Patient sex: M
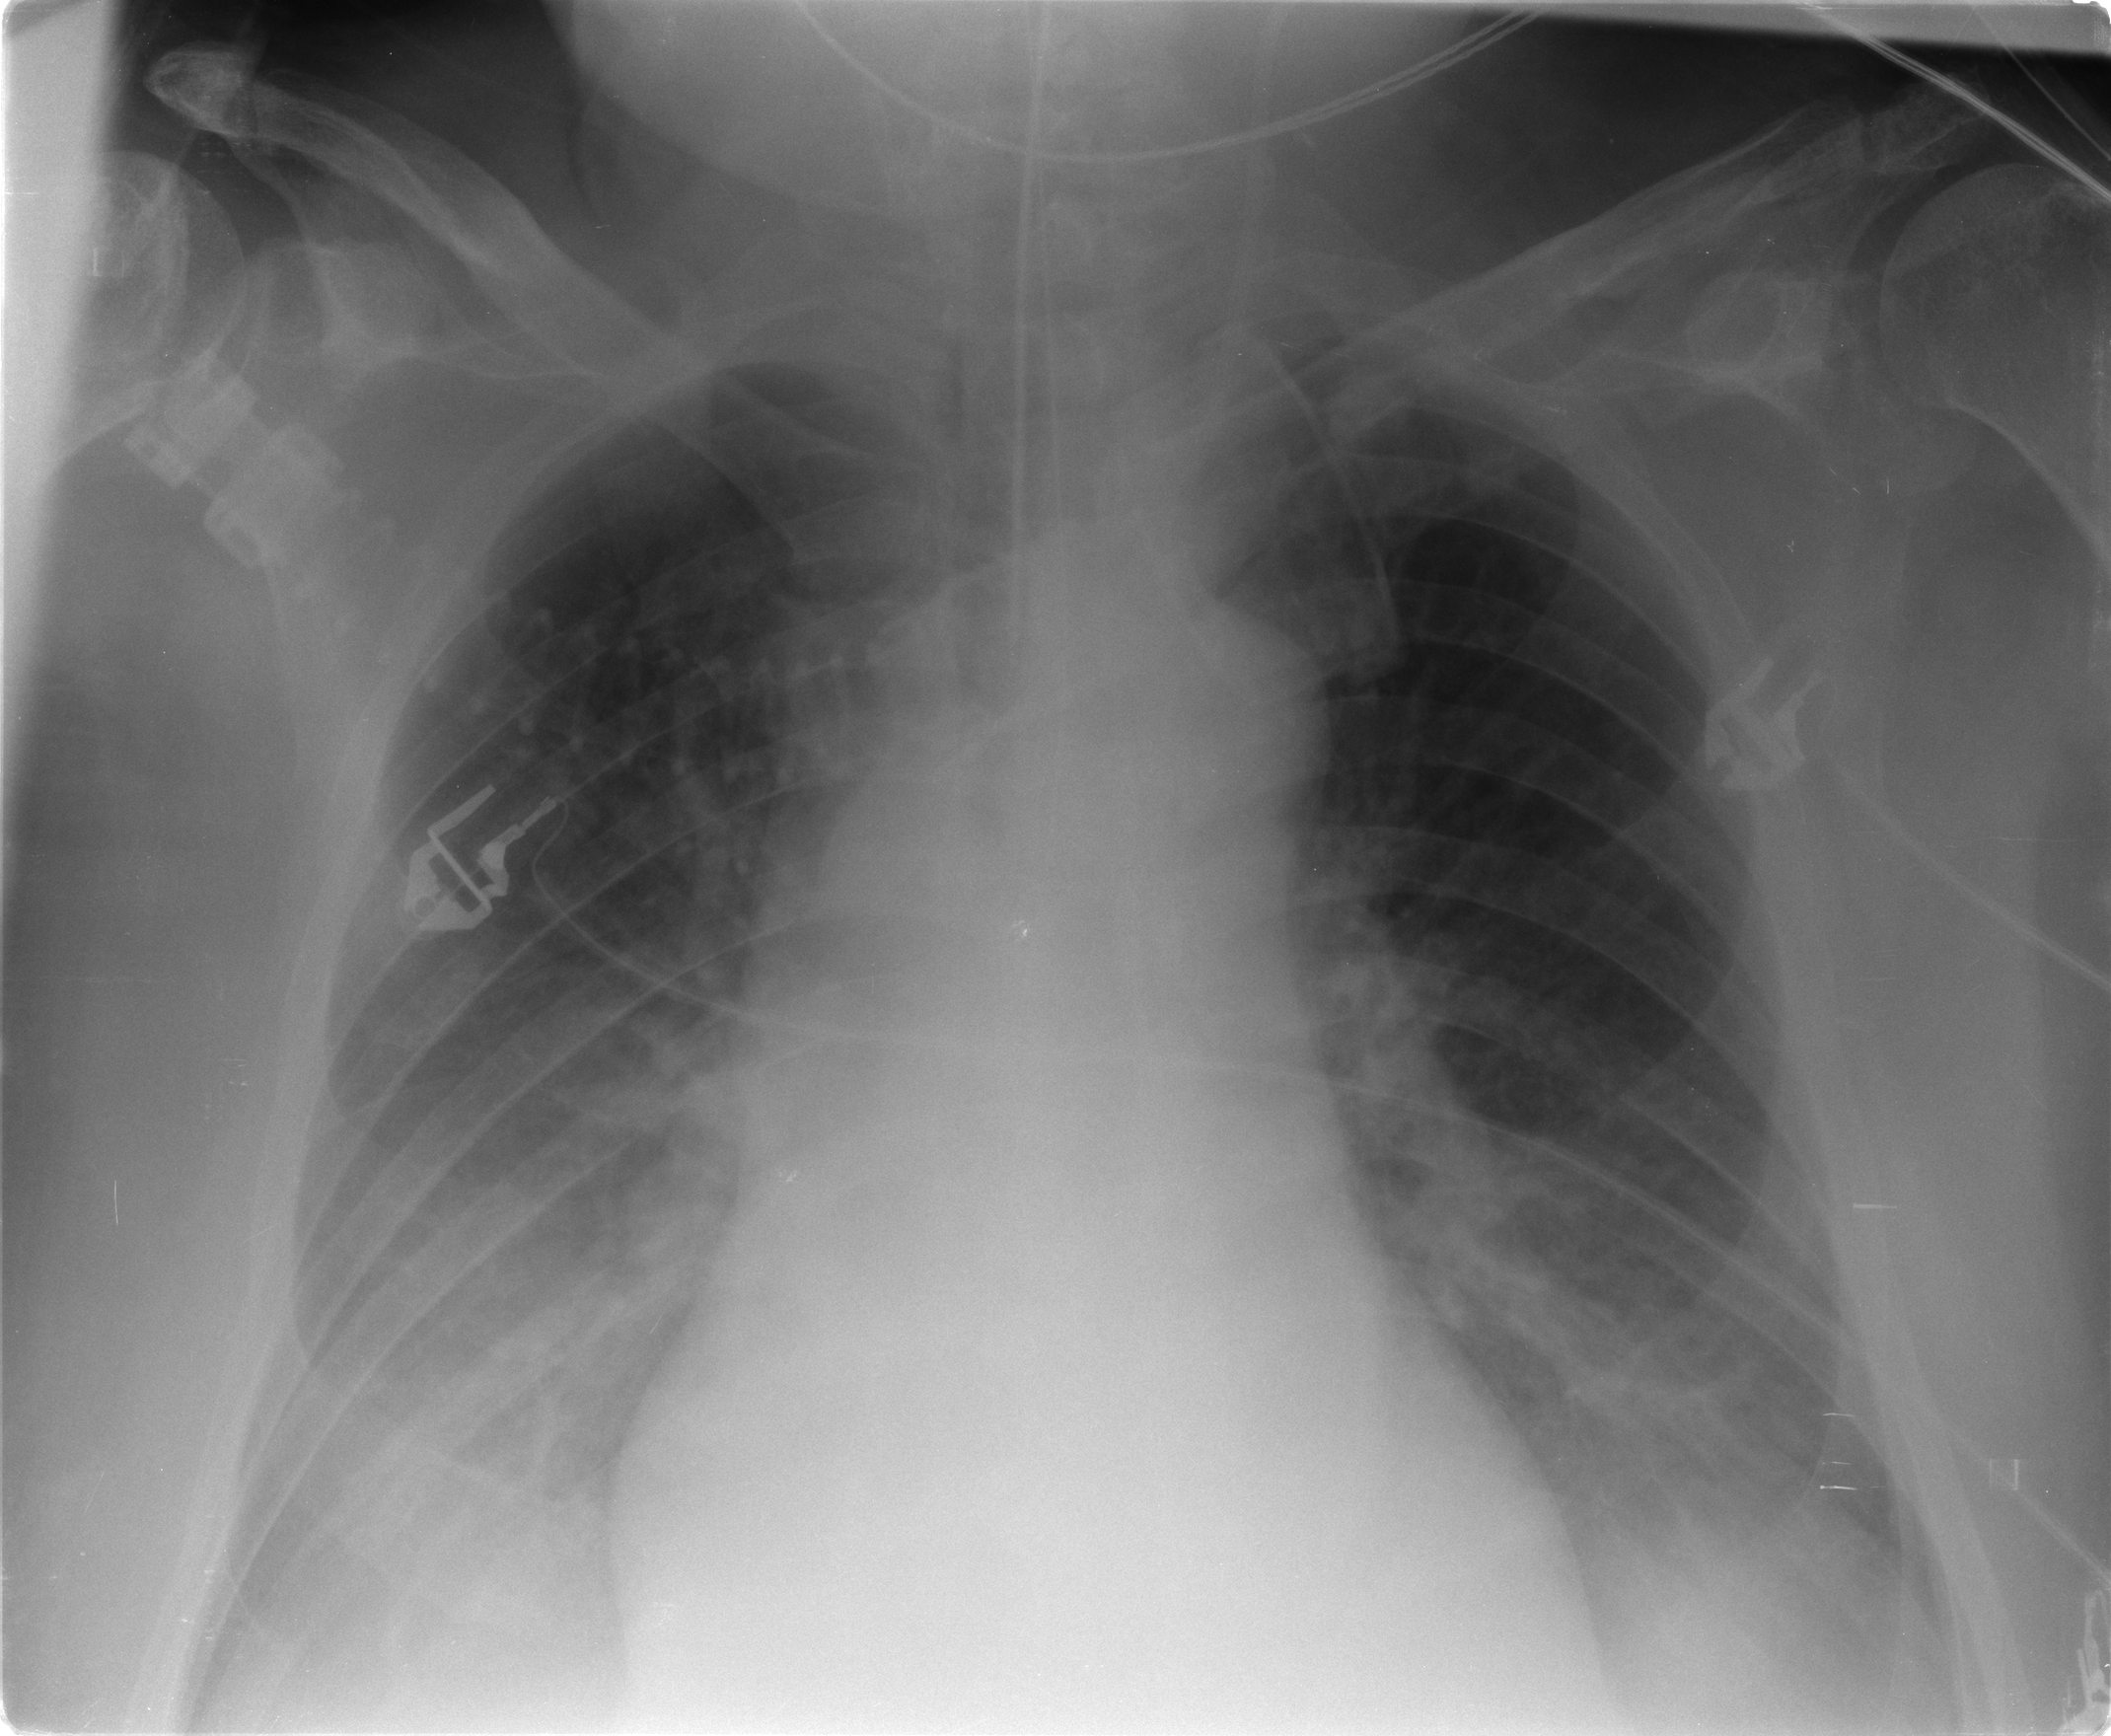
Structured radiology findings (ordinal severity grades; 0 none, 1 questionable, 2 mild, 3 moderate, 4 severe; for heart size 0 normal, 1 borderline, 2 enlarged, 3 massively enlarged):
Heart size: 2
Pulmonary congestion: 2
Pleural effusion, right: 3
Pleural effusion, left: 3
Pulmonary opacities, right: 1
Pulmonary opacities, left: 0
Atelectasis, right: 2
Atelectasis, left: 2